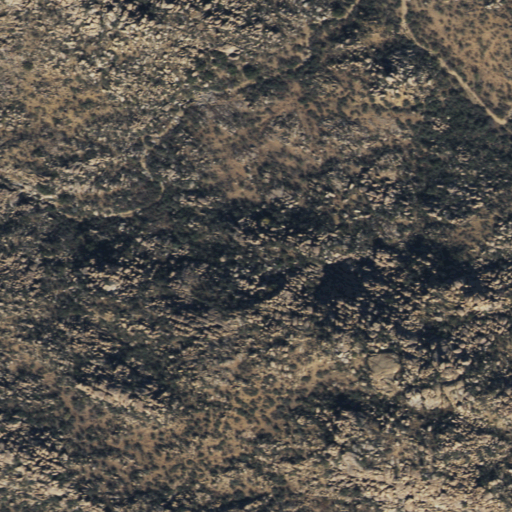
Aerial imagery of valley in Arizona named Thompson Valley containing only shrub